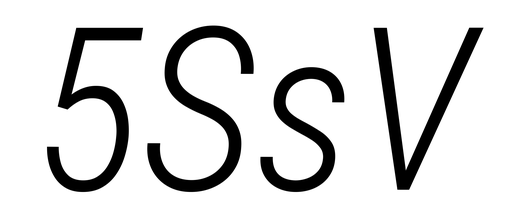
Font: Roboto-Italic_Condensed_Light_Italic